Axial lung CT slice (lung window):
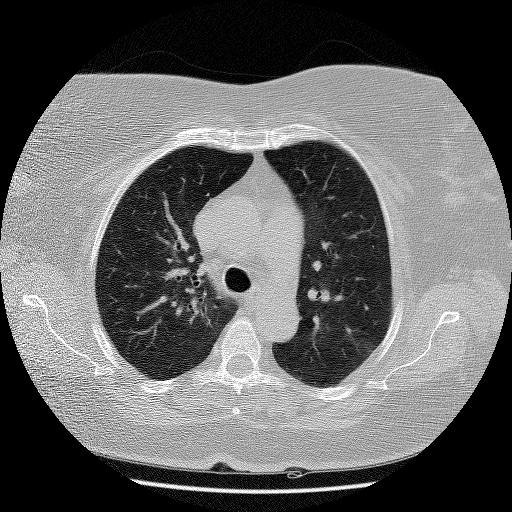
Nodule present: no